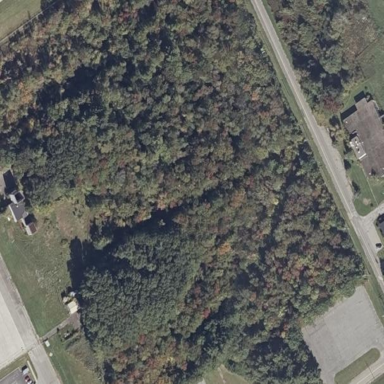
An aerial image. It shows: Forest area with mix of leaf types and cycles.